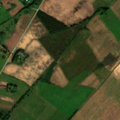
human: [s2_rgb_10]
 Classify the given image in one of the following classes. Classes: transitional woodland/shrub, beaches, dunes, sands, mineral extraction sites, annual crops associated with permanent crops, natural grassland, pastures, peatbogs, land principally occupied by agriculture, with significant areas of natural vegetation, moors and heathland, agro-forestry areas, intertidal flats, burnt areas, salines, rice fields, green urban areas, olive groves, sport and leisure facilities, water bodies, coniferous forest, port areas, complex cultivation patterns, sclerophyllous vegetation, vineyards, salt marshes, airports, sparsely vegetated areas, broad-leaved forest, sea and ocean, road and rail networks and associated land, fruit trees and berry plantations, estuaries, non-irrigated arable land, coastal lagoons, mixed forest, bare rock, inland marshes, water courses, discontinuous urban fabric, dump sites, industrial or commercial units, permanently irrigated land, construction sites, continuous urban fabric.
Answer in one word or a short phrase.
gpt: non-irrigated arable land, pastures, complex cultivation patterns